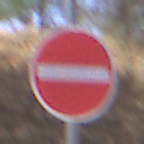
Verkehrszeichen: VerbotDerEinfahrt
Umgebung: Outdoor, RoadRail
Tageszeit: Midday
Wetter: Clear
Licht: Natural
Jahreszeit: NotSpecified
Kontrast: HighContrast